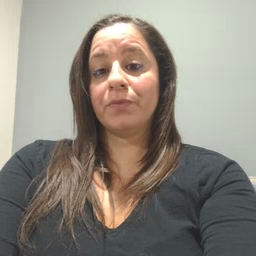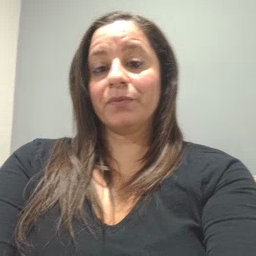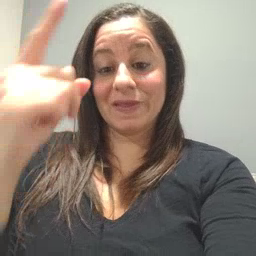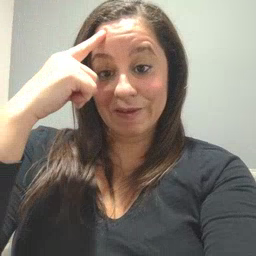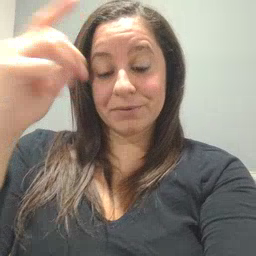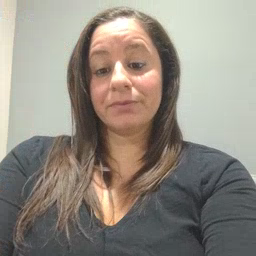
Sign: think